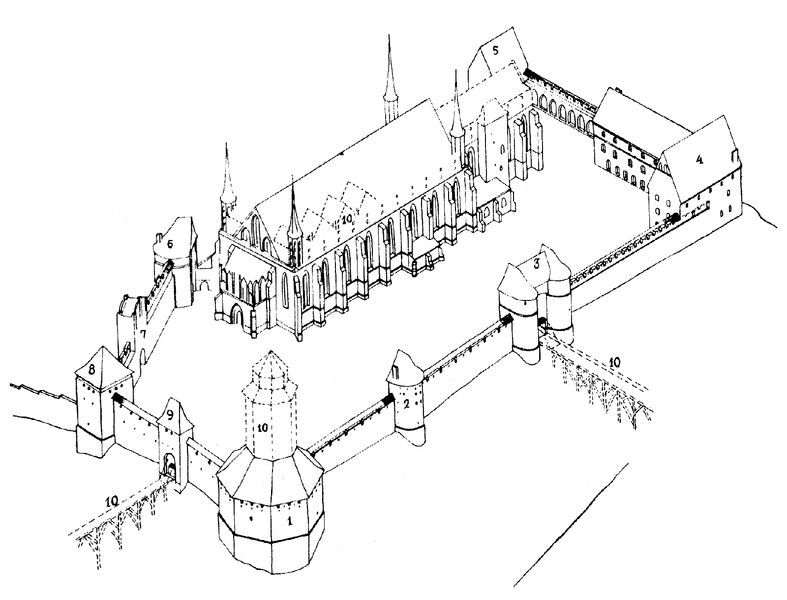
Titel: Olsztyn, Kathedrale Frombork (Frauenburg)
Standort: Olsztyn, Frombork (EU - PL - Ermland)
Schlagwörter: weiß, fenster, schwarz, skizze, stützen, zeichnung, dach, haus, architektur, stein, brücke, kirche, gotik, turm, dächer, mauer, wehr, zahlen, tor, befestigung, kirchtürme, eingang, arkade, burg, kloster, türme, entwurf, kathedrale, portal, mittelschiff, mauern, graben, plan, nummern, brücken, lageplan, wehrgang, wachtürme, 9, 2, 8, 1, 10, kichrturm, schrägbild